Field crop: maize
Growth stage: 1
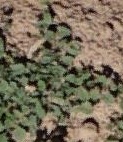
Species: convolvulus